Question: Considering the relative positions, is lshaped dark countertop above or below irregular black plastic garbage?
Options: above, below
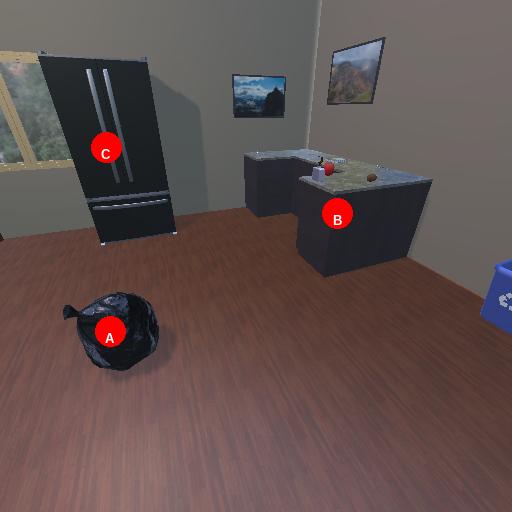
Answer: above